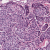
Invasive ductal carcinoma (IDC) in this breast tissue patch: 1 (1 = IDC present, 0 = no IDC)